Question: I have written an SQL script having the below query. The query works fine.
'''
update partner set is_seller_buyer=1 where id in (select id from partner
where names in
(
'A','B','C','D','E',... -- Around 100 names.
));
'''
But now instead of writing around 100 names in a query itself, I want to fetch all the names from the CSV file. I read about SQL*Loader on the Internet, but I did not get much on an update query.
My CSV file only contain names.

I have tried
'''
load data
infile 'c:\data\mydata.csv'
into table partner set is_wholesaler_reseller=1
where id in (select id from partner
where names in
(
'A','B','C','D','E',... -- Around 100 names.
));
fields terminated by "," optionally enclosed by '"'
( names, sal, deptno )
'''
How can I achieve this?
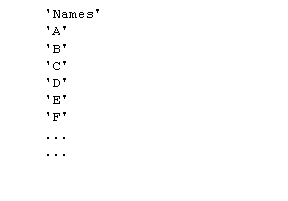
Answer: SQL*Loader does not perform updates, only inserts. So, you should insert your names into a separate table, say 'names', and run your update from that:
'''
update partner set is_seller_buyer=1 where id in (select id from partner
where names in
(
select names from names
));
'''
Your loader script can be changed to:
'''
load data
infile 'c:\data\mydata.csv'
into table names
fields terminated by "," optionally enclosed by '"'
( names, sal, deptno )
'''
An alternate to this is to use External Tables which allows Oracle to treat a flat file like it is a table. An example to get you started can be found <URL>.